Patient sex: M
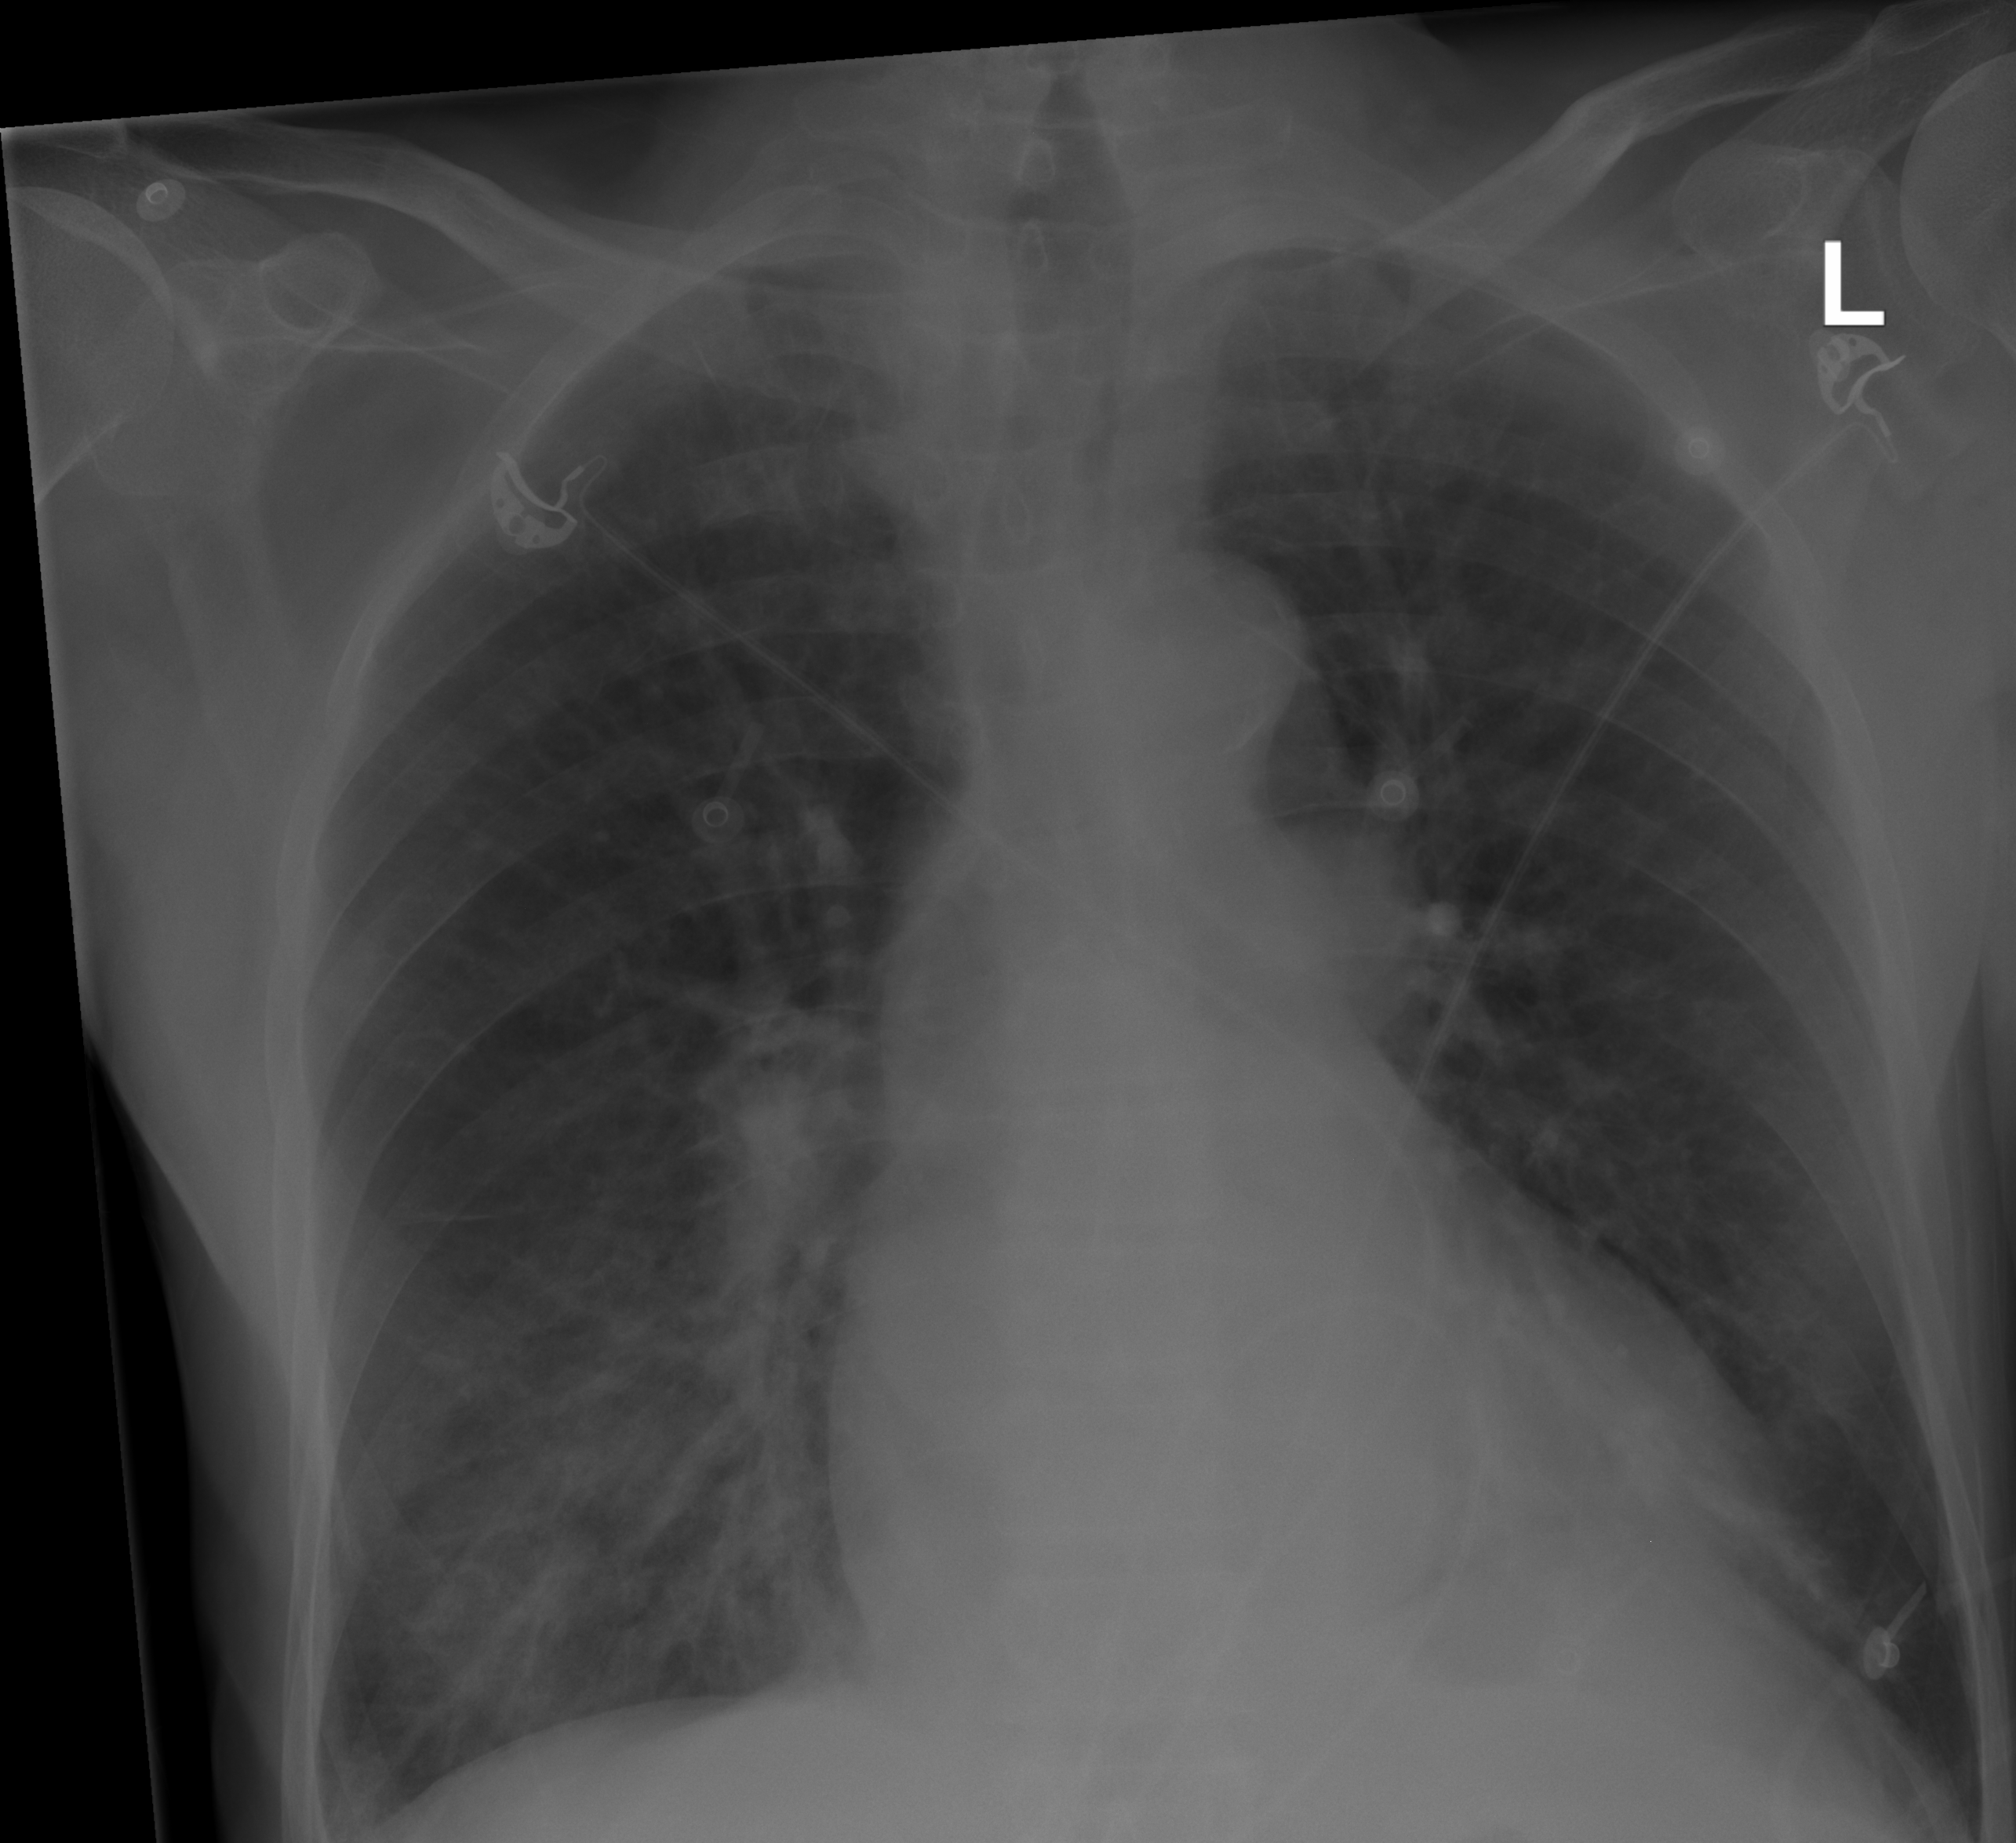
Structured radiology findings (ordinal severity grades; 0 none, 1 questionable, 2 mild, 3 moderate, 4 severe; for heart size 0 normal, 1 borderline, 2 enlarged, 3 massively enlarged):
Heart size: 1
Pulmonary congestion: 0
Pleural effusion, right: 0
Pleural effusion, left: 0
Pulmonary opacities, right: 2
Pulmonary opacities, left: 0
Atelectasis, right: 2
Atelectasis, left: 0